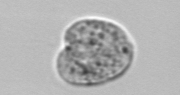
Label: Amoeba